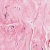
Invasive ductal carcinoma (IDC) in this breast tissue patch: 0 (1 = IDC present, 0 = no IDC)